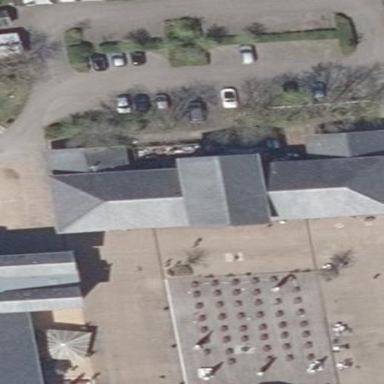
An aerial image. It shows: Building with hipped roof. The roof is made of black slate.